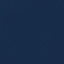
Land use / land cover class: SeaLake